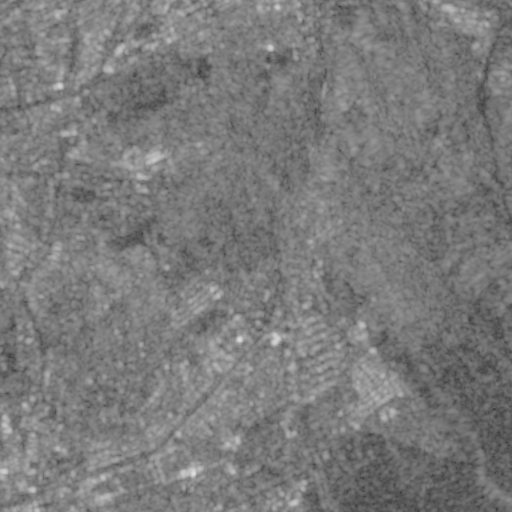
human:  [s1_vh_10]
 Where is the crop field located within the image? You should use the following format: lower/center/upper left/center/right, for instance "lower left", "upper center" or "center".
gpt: The crop field is located in the upper right of the image.
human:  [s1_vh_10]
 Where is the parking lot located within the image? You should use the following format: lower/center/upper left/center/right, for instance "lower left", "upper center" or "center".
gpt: The parking lot is located in the left of the image.
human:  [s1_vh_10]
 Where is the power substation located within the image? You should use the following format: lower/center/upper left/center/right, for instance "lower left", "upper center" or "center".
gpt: The power substation is located in the center left of the image.
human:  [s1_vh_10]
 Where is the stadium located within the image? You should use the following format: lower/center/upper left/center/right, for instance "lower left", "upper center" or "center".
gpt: The stadium is located in the lower center of the image.
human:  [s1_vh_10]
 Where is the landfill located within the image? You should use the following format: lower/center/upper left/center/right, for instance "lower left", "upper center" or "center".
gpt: There is no landfill in the image.

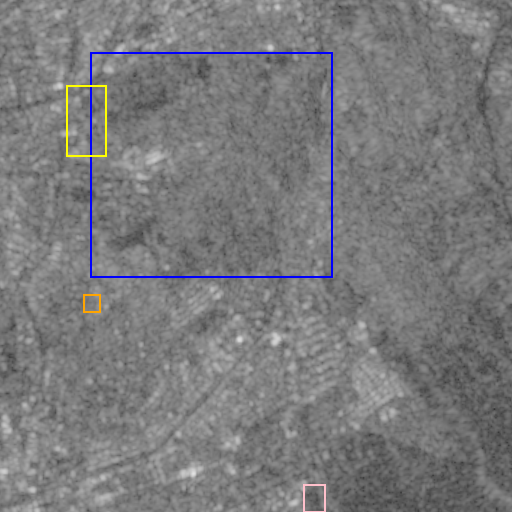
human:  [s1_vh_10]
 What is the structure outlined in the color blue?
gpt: The structure outlined in blue is a park.
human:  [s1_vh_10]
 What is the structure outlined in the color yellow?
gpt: The structure outlined in yellow is a parking lot.
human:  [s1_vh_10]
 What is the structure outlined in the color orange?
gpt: The structure outlined in orange is a power substation.
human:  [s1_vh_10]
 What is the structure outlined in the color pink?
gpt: The structure outlined in pink is a stadium.
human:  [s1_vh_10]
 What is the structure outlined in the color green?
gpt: There is no green outline.